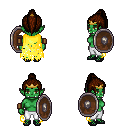
a pixel art fantasy rpg character, female body template, orc, green skin, yellow tattered cape, white pants, brown long topknot hairstyle, gold tiara, leather bracers, ghillies, shield, four views (front, back, left, right), 2x2 character sprite sheet, small pixel art, hard edges, no anti-aliasing